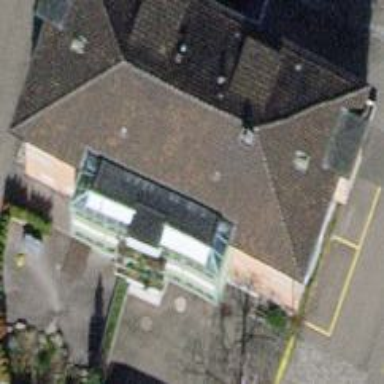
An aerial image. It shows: Hipped-roof apartment building with brown roof. The building itself is of light salmon color.